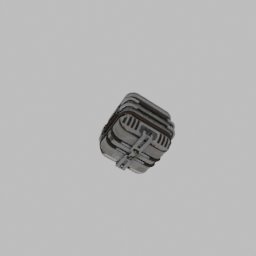
Label: tools